Question: I'm trying to pass javascript array to php using ajax and jQuery.
I have simple page that contains a series of numbers that I've made selectable via jQuery UI (see below) When I select a group of numbers, I use array.push to add those numbers to an array called "shift". Here's the question: Will it remain an array after it comes over? I'm new to coding and would appreciate any help I can get. After a lot of research, here's what I've tried. Oh, I've managed to figure out how to submit the form to PHP, it's the jQuery UI array that i'm stuck on.

here's my main.php
'''
<!DOCTYPE html>
<html>
<head>
<title>test</title>
<link rel="stylesheet" type="text/css" href="main.css">
</head>
<body>
<div class = "container">
<form action="post.php" method="post" id="add">
<input type="text" class="leader" name="name" placeholder="Leader">
<input type="text" class="date" name="date" placeholder="date">
<input type="text" class="time" name="time" placeholder="time">
<input type="text" class="score" name="score" placeholder="score">
<input type="submit" id="btn" value="send" />
</form>
<script src="//ajax.googleapis.com/ajax/libs/jquery/1.10.0/jquery.min.js"></script>
<script type="text/javascript" src="jquery-ui-1.10.4.custom.js"></script>
<script src="globe.js"></script>
<ul id ="hours_zoned">
<li class="nine">9</li>
<li class="ten">10</li>
<li class="eleven">11</li>
<li class="twelve">12</li>
<li class="one">1</li>
<li class="two">2</li>
<li class="three">3</li>
<li class="four">4</li>
<li class="five">5</li>
<li class="six">6</li>
<li class="seven">7</li>
<li class="eight">8</li>
<li class="nine">9</li>
</ul>
</div>
</body>
</html>
'''
here's my post.php
'''
<html>
<body>
/* I'm using all of these echoes to verify that the data is coming
over. Only "shift" fails to come over */
NAME <?php echo $_POST["name"]; ?><br>
DATE <?php echo $_POST["date"]; ?><br>
TIME <?php echo $_POST["time"]; ?><br>
SCORE: <?php echo $_POST["score"]; ?><br>
SHIFT: <?php echo $_POST["shift"]; ?>
<?php
include("db.php");
$name = $_POST["name"];
$date = $_POST["date"];
$time = $_POST["time"];
$query = "INSERT INTO leaders (name, shift_date, shift_time) VALUES ('$name', '$date', '$time')";
$result = $db->query($query);
?>
</body>
</html>
'''
here is my globe.js
'''
var shift = []; //create array to store zoned hours
$(function() {
$( "#hours_zoned" ).selectable();
$( "#hours_zoned" ).on('click', 'li', function() {
$(this).addClass("clicked ui-selected");
$( this ).css( "background-color", "#e74c3c" );
$( this ).selectable({ disabled: true });
var floorTime = $(this).text(); // get the value of the hour that was clicked
shift.push(floorTime); // add that hour to the floorTime
});
/*$('#add').on('submit', function() {
var name = $('.leader').val(); */
$('#btn').on('submit', function() {
$.ajax({
type: 'POST',
url: 'post.php',
data: shift,
success: function(msg) {
alert(msg);
}
});
});
return false;
});
'''
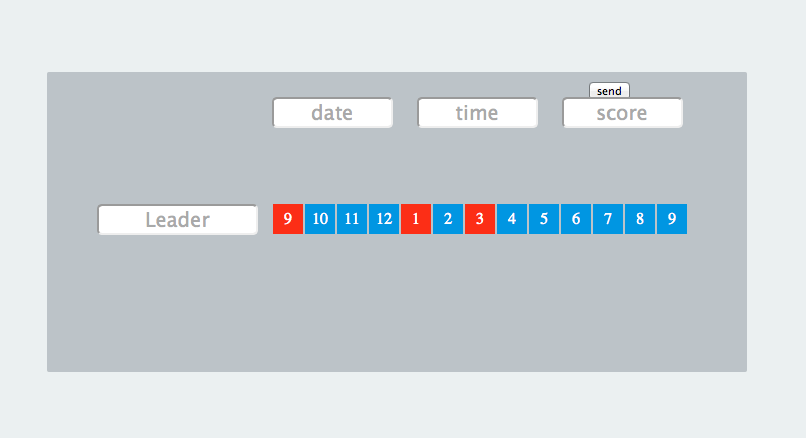
Answer: EDIT: Your ajax function was a bit jacked up. Fixed that for you also. See new code.
Your ajax submit isn't running. Add return false; to prevent the main form from submitting. I'm thinking the easiest way to add the array would be to insert it into a hidden input immediately after being pushed in your jQuery function. Then you would just serialize the form data and send it all in your ajax function. See below:
New form:
'''
<form action="post.php" method="post" id="add">
<input type="text" class="leader" name="name" placeholder="Leader">
<input type="text" class="date" name="date" placeholder="date">
<input type="text" class="time" name="time" placeholder="time">
<input type="text" class="score" name="score" placeholder="score">
<input type="hidden" class="shift" name="shift">
<input type="submit" id="btn" value="send" />
</form>
'''
New function:
'''
var shift = []; //create array to store zoned hours
$(function() {
$( "#hours_zoned" ).selectable();
$( "#hours_zoned" ).on('click', 'li', function() {
$(this).addClass("clicked ui-selected");
$( this ).css( "background-color", "#e74c3c" );
$( this ).selectable({ disabled: true });
var floorTime = $(this).text(); // get the value of the hour that was clicked
shift.push(floorTime); // add that hour to the floorTime
$("#add .shift").val(shift); // add shift array to hidden input in form
});
/*$('#add').on('submit', function() {
var name = $('.leader').val(); */
$('#add').submit(function() {
$.ajax({
type: 'POST',
url: 'post.php',
data: $("#add").serialize(),
success: function(msg) {
alert(msg);
}
});
return false; // you need this to prevent the other form submission
});
return false;
});
'''
Untested, but that should get you going in the right direction.